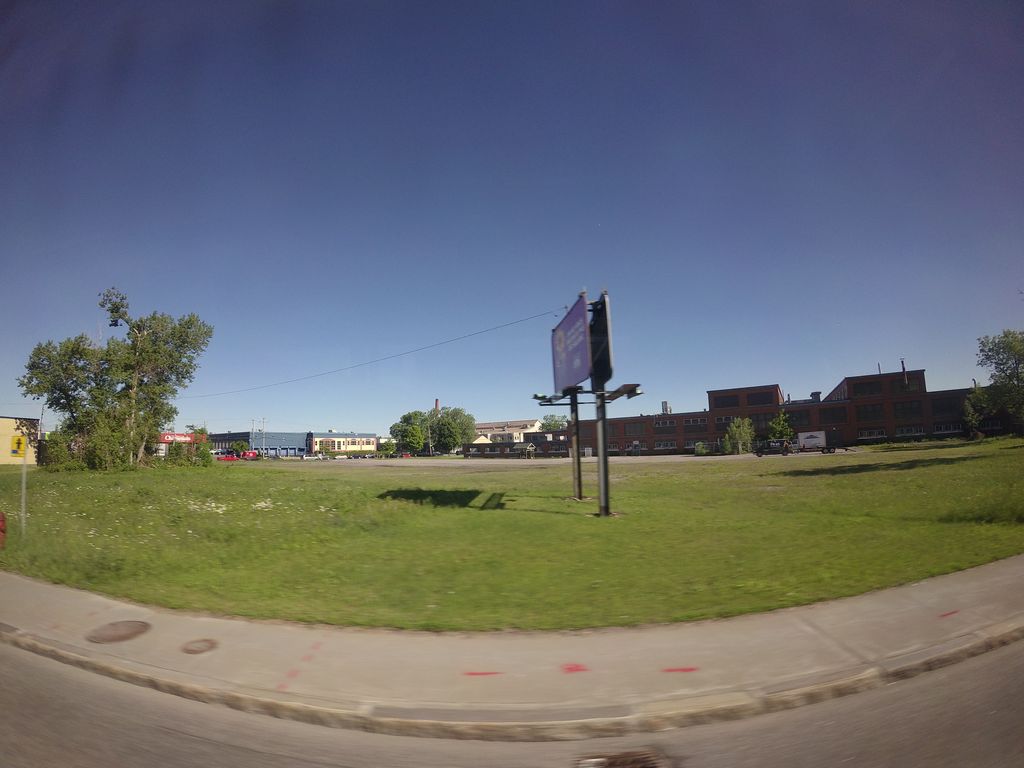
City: quebec_city